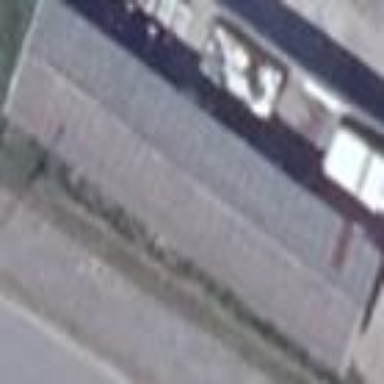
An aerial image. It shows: Industrial building.